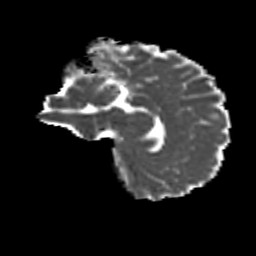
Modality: MD
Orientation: sagittal
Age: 22
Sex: female
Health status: healthy
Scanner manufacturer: siemens
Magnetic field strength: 3 T
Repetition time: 8.6 s
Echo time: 0.095 s